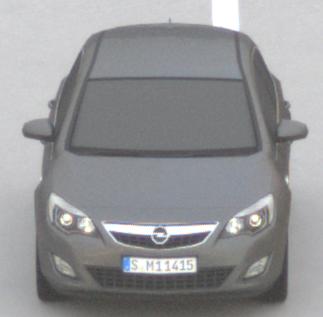
Make: Opel
Model: Astra 1.4 ecoFlex
Detailed model: Astra (J)
Model produced from: 2009/12
Model produced until: 2010/12
Doors: 5
Color: gray
Road condition: dry road
Daytime: sunrise or sunset
Contrast: low contrast